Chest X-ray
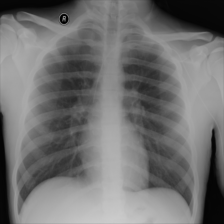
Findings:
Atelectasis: negative
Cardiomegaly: negative
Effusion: negative
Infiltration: negative
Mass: negative
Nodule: negative
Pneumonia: negative
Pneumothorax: negative
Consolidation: negative
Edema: negative
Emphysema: negative
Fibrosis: negative
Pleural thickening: negative
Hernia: negative